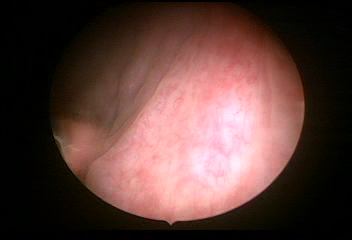
Modality: WLC
Class: Normal mucosa
Bladder cancer association: No